Question: After submitting the app to for review, I'am not able to add new testers or new test groups to the build. On clicking the add button in the Test Flight tab under the build in App Store connect a pop up is displayed with message
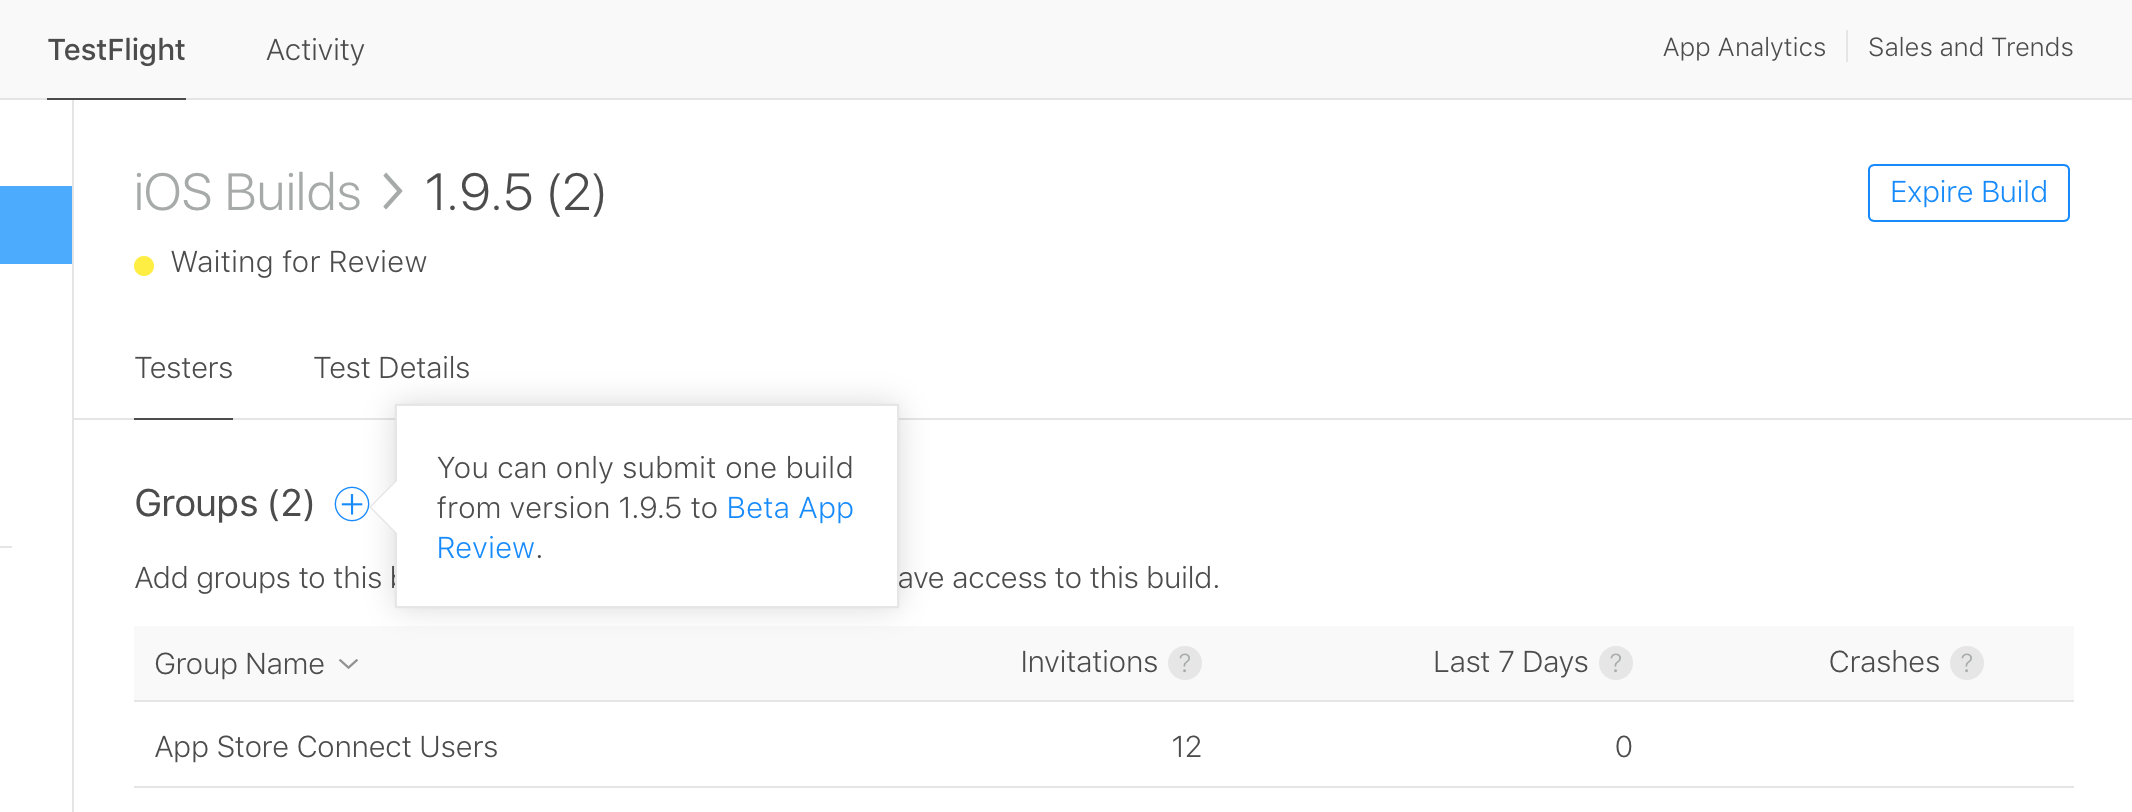
Answer: Other than App Store Connect users a build that is under review cannot be made available to any testers. Although the error message is not very clear you can't add external users to a build that is not approved. Once it is approved you will be able to add new groups of users to it.